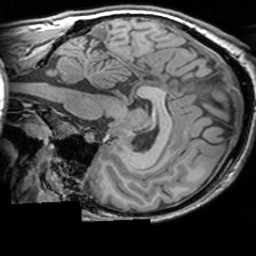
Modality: T1w
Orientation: sagittal
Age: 22
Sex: male
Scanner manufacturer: siemens
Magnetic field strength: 3 T
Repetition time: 1.63 s
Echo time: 0.00311 s